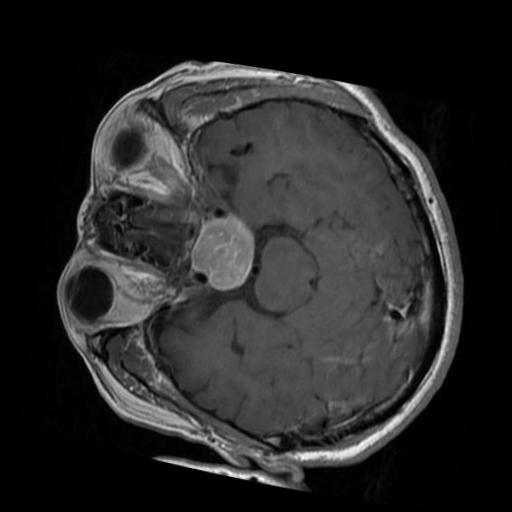
Label: brain_tumor